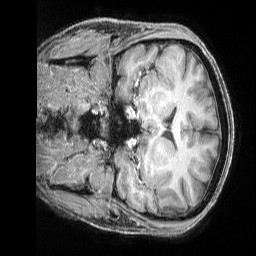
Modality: T1w
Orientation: coronal
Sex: male
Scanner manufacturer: siemens
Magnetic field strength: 3 T
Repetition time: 2.53 s
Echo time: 0.00169 s